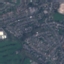
Land use / land cover: Residential